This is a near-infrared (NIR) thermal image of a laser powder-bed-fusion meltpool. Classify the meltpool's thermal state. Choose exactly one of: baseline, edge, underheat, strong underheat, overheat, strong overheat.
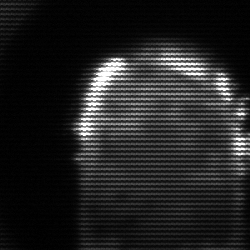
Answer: baseline